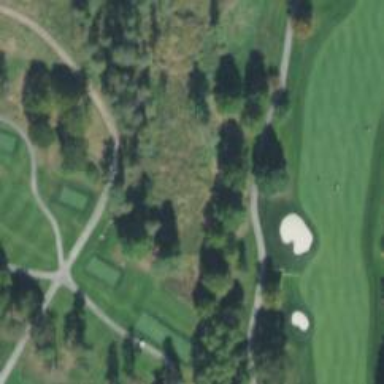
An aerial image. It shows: Path for both road and golf.